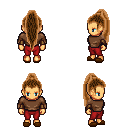
a pixel art fantasy rpg character, female body template, human, tanned skin, brown long-sleeve shirt, red pants, brown extra-long topknot hairstyle, leather bracers, brown slippers, four views (front, back, left, right), 2x2 character sprite sheet, small pixel art, hard edges, no anti-aliasing